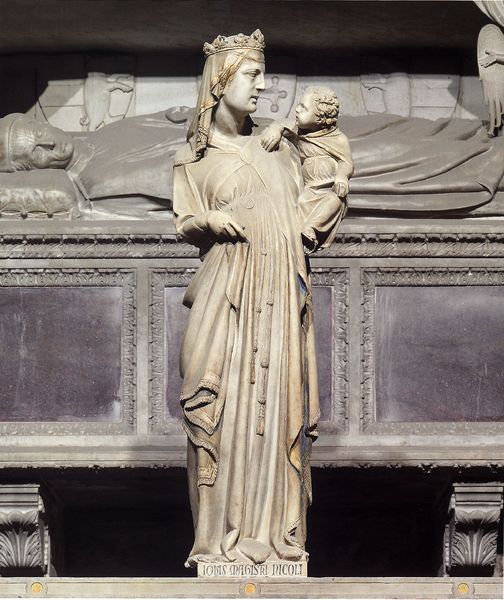
Titel: Padua, Capella degli Scrovegni (Arenakapelle), Madonna mit Kind
Künstler: Giovanni Pisano
Standort: Padua (EU - I - Venetien)
Schlagwörter: flügel, hand, mann, gelb, frau, grau, hut, marmor, säulen, rot, tiere, haube, falten, leiche, sockel, stein, tod, figur, gewand, kind, mutter, krone, locken, statue, schrift, liebe, liegen, baby, papst, deckel, kiste, sarg, grab, jesus, königin, maria, madonna, schrein, grabmal, jesuskind, sarkophag, madona, pisano, papsz, nicola, steinsarkophag, marmor+mann, pisann, pisanno